【题型】解答题　【知识点】立体几何　【难度】easy
如图，在四面体$ABCD$中，设棱$AD = x$，其余5条棱长都为2．

(1) 当$x = 2$时，求直线$AD$与平面$BCD$所成角的大小；

(2) 当四面体$ABCD$的表面积最大时，求$x$的值及其体积．

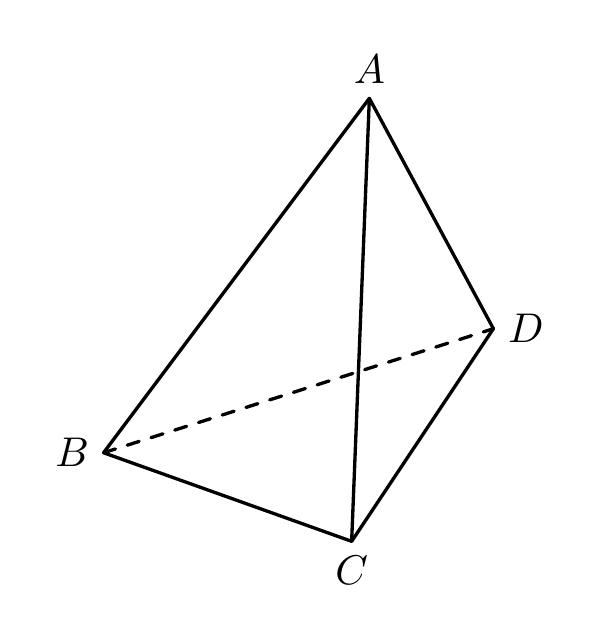
【解答】
\textbf{【答案】} (1) $\arccos\frac{\sqrt{3}}{3}$；

(2) $x = 2\sqrt{2}$，$V = \frac{2\sqrt{2}}{3}$．

\vspace{1em}
\textbf{【分析】} (1) 过$A$作$AE \perp$平面$BCD$，垂足为$E$，$\angle ADE$为直线$AD$与平面$BCD$所成的角，在$\text{Rt}\triangle ADE$中求解即可；

(2) 当四面体表面积最大时，$\angle ACD$和$\angle ABD$都是直角，此时$AD = 2\sqrt{2}$，故四面体$ABCD$的体积$V = \frac{1}{3}S_{\triangle AFD} \cdot BC$．

\vspace{1em}
\textbf{【解答】} 解：(1) 根据题意可知，当$x = 2$时，$ABCD$为正四面体，

过$A$作$AE \perp$平面$BCD$，垂足为$E$，则点$E$为正$\triangle BCD$的中心，

进而$\angle ADE$为直线$AD$与平面$BCD$所成的角，

在$\text{Rt}\triangle ADE$中，$AD = 2$，$DE = \frac{2}{3} \times 2 \times \frac{\sqrt{3}}{2} = \frac{2\sqrt{3}}{3}$，

则$\cos\angle ADE = \frac{DE}{AD} = \frac{\sqrt{3}}{3}$，故$\angle ADE = \arccos\frac{\sqrt{3}}{3}$，

所以直线$AD$与平面$BCD$所成角的大小为$\arccos\frac{\sqrt{3}}{3}$；

(2) 根据题意可知，当四面体表面积最大时，$\angle ACD$和$\angle ABD$都是直角，此时$AD = 2\sqrt{2}$，

取$BC$的中点$F$，连接$AF$，$DF$，故$AF \perp BC$，$DF \perp BC$，

$AF \cap DF = F$，$AF$，$DF \subset$平面$AFD$，从而$BC \perp$平面$AFD$，

由题意，$AF = DF = \sqrt{3}$，

进而可得$\triangle AFD$的面积为$\frac{1}{2} \times 2\sqrt{2} \times \sqrt{(\sqrt{3})^2 - (\sqrt{2})^2} = \sqrt{2}$，

故四面体$ABCD$的体积$V = \frac{1}{3}S_{\triangle AFD} \cdot BC = \frac{2\sqrt{2}}{3}$．

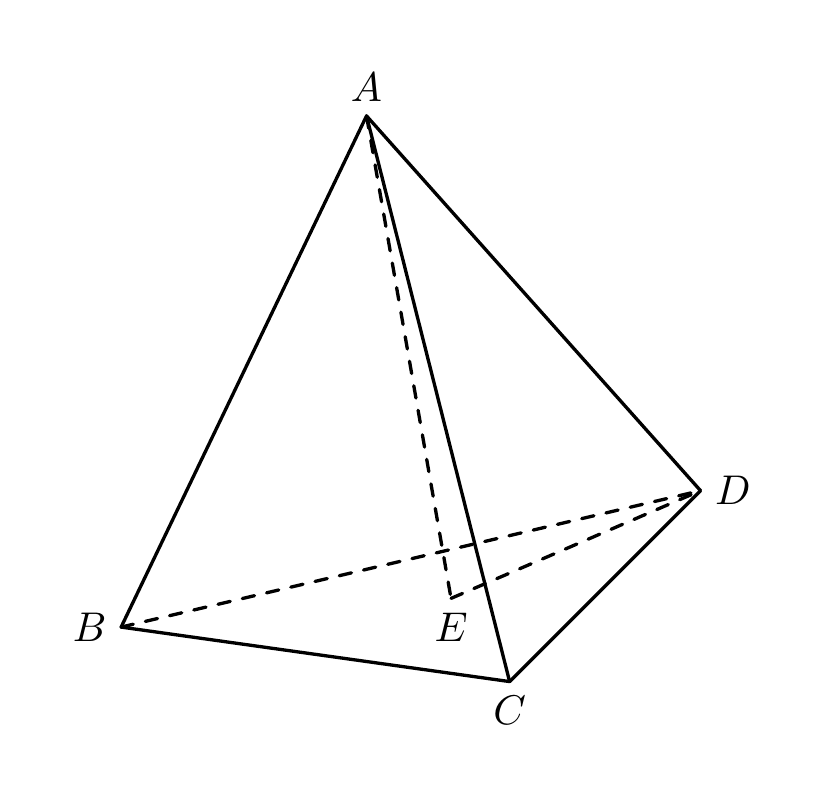
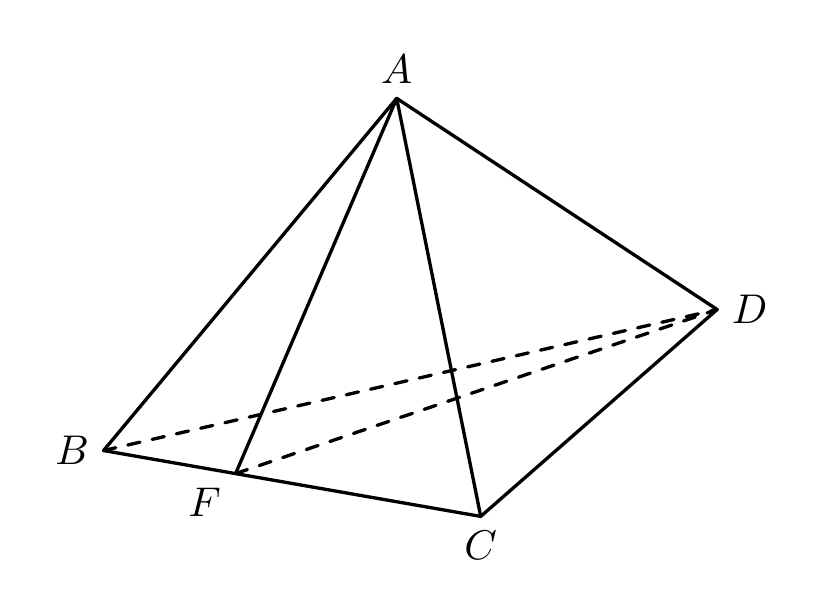